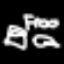
Label: frog